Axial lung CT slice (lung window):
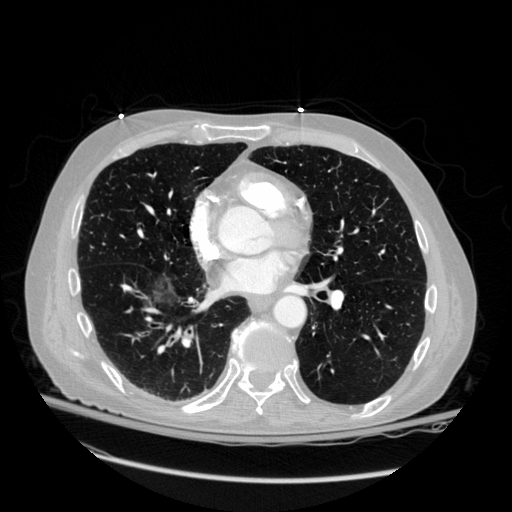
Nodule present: no